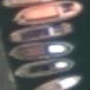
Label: civil